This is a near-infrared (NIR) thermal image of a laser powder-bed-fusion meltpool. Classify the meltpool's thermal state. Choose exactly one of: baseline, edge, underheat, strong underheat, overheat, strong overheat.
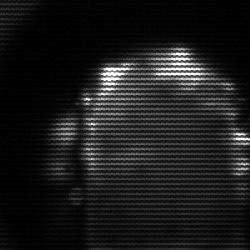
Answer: baseline